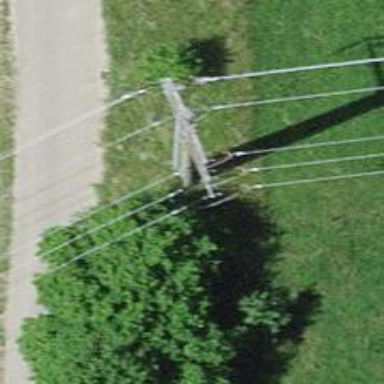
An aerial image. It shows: Power line in the image.